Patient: sex F, age 43
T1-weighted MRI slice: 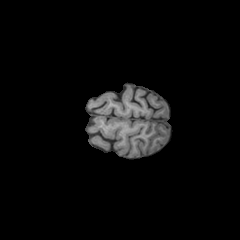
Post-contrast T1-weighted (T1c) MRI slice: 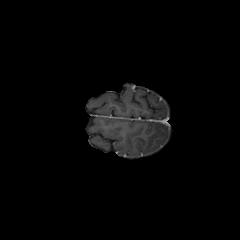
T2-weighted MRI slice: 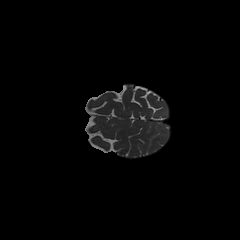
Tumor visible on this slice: no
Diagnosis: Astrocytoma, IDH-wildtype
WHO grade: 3